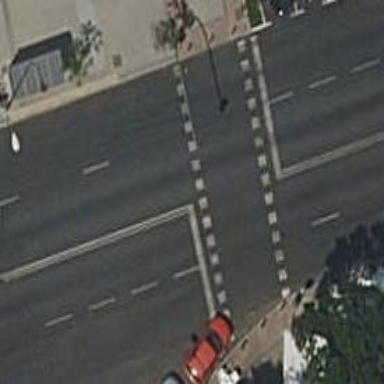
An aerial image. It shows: Road crossing with traffic signals.